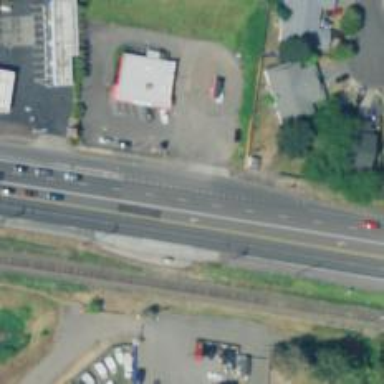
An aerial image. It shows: Primary highway with asphalt surface. There is sidewalk on the left.